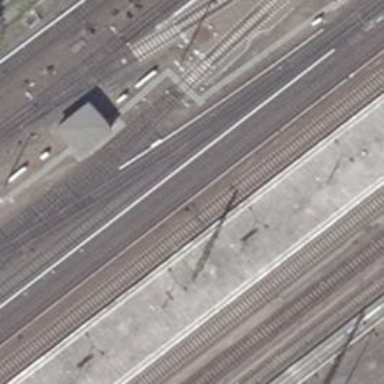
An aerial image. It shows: Yard serving light rail electrified rail system with bottom electrification.